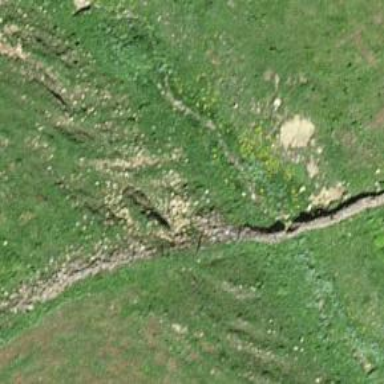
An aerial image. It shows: Dry stone wall barrier.